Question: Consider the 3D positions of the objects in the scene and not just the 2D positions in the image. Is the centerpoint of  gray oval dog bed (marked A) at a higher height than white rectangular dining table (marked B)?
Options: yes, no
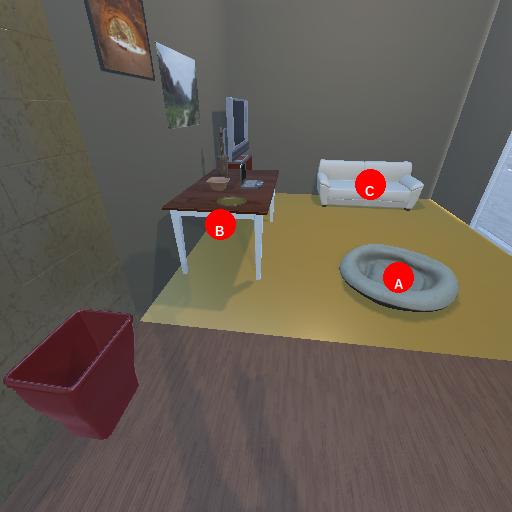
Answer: yes